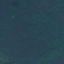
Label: Forest